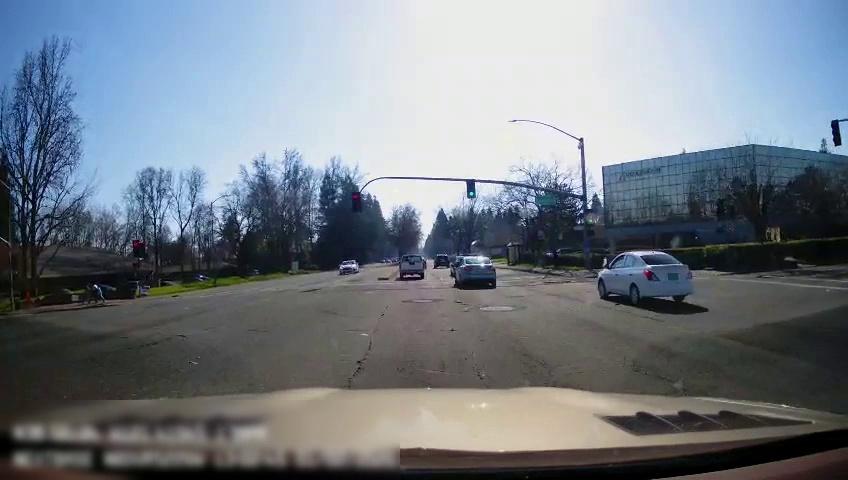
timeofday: Day
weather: Sunny
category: Drivable Space
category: Vehicles | SUV
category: Vehicles | Car
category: Vehicles | Car
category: Vehicles | Car
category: Vehicles | Truck
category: Vehicles | Car
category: Vehicles | Car
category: Traffic | Lights
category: Traffic | Lights
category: Traffic | Lights
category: Traffic | Signs
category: Traffic | Lights